Question: I am implementing 'ListView' with 'android:listSelector'
'''
<style name="ListView" parent="@android:style/Widget.ListView">
<item name="android:cacheColorHint">@color/transparent</item>
<item name="android:divider">@drawable/divider</item>
<item name="android:dividerHeight">1px</item>
<item name="android:listSelector">@color/red</item>
</style>
'''
Selecting works fine, but when I start scrolling, 'listSelector' will randomly hang to top or bottom of 'ListView'. I would appreciate any help.

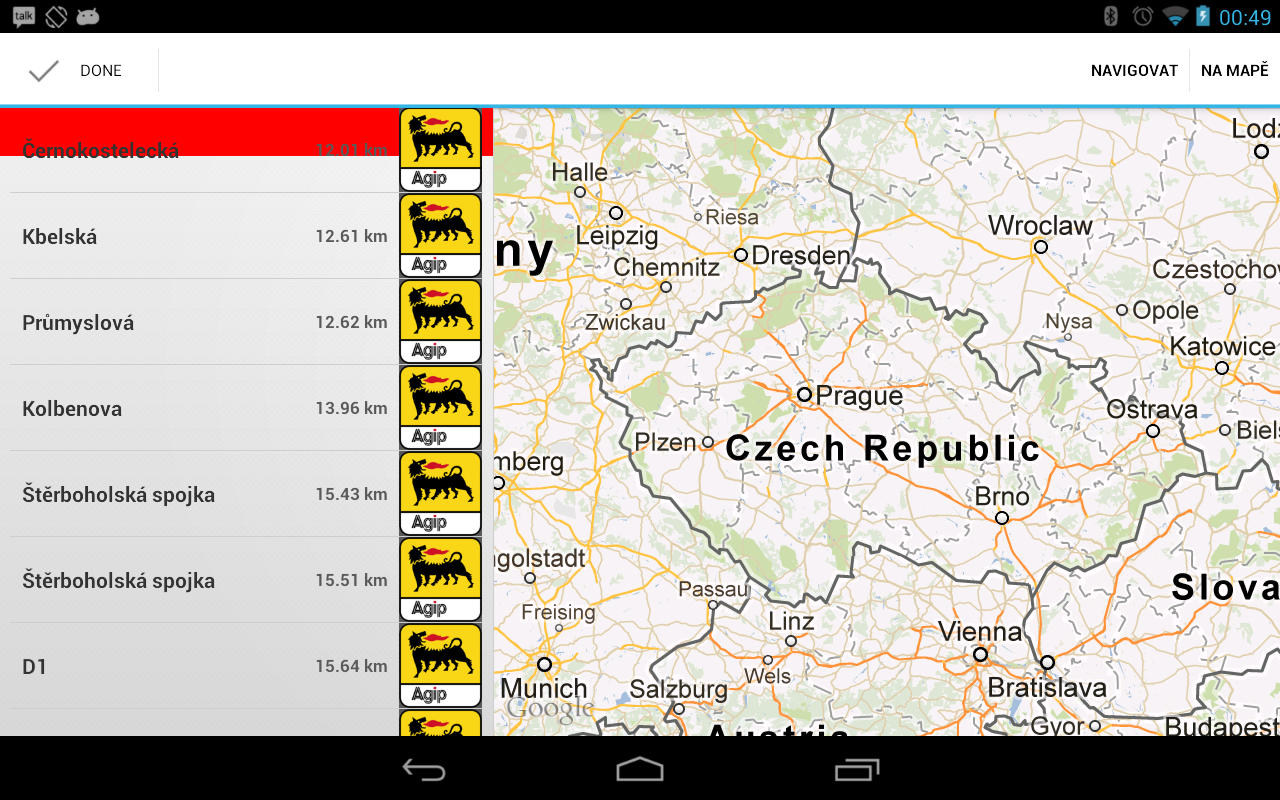
Answer: The main problem is that you are using a solid color instead of using Drawables. It is a drawback in the layout framework that if you set the solid colors, then the problem of hold occurs.
The code which you are using as :
'''
<item name="android:listSelector">@color/red</item>
'''
should be used as :
'''
<item name="android:listSelector">@drawable/list_view_selector</item>
'''
The above written drawable should be enclosed in the selector tag.
Here is the code for the list_view_selector
'''
<?xml version="1.0" encoding="utf-8"?>
<selector xmlns:android="http://schemas.android.com/apk/res/android" >
<item android:state_enabled="true"
android:state_pressed="true" android:drawable="@drawable/background_selected" />
<item android:state_enabled="true"
android:state_focused="true" android:drawable="@drawable/background_selected" />
<item android:state_enabled="true"
android:state_selected="true" android:drawable="@drawable/background_selected" />
</selector>
'''
Note : You cannot use the solid color as it is. You have to make the selectors for the each color tone as :
'''
<?xml version="1.0" encoding="utf-8"?>
<shape xmlns:android="http://schemas.android.com/apk/res/android"
android:shape="rectangle" >
<gradient
android:angle="90"
android:centerColor="#ff0000"
android:endColor="#ff0000"
android:startColor="#ff0000" />
</shape>
'''
I have checked this at my end. Working Perfect!!